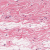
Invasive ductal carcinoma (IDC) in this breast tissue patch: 0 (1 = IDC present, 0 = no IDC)